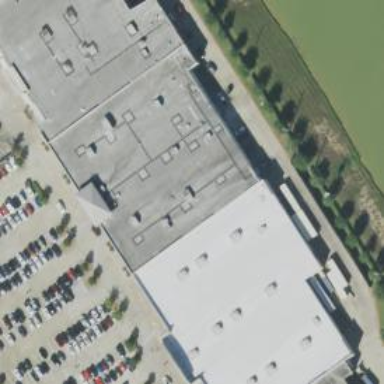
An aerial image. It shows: Retail building.